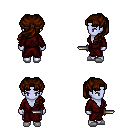
a pixel art fantasy rpg character, female body template, dark elf, purple skin, red robe, metal pants, brown princess hairstyle, white slippers, dagger, four views (front, back, left, right), 2x2 character sprite sheet, small pixel art, hard edges, no anti-aliasing